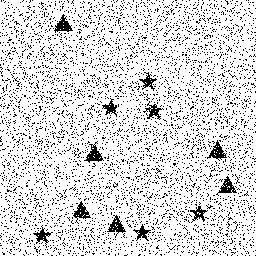
Squares: 0
Triangles: 6
Stars: 6
Total shapes: 12